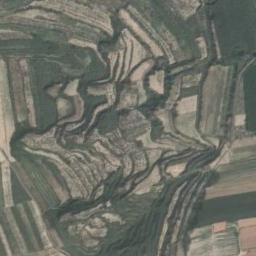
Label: terrace